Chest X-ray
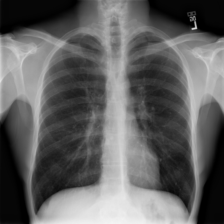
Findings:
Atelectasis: negative
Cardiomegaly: negative
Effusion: negative
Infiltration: negative
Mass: negative
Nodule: negative
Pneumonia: negative
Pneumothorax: negative
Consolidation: negative
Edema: negative
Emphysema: negative
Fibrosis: negative
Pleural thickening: negative
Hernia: negative